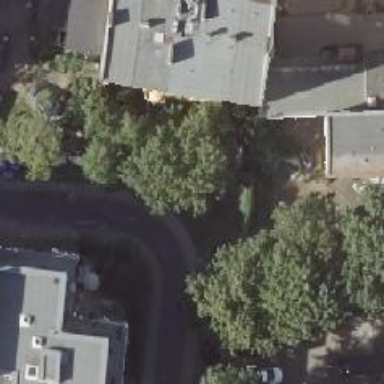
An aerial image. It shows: Living street.